Question: I am using JSF 2.1 and primefaces 3.5. Let's say I have a following code:
'''
<!DOCTYPE html PUBLIC "-//W3C//DTD XHTML 1.0 Transitional//EN"
"http://www.w3.org/TR/xhtml1/DTD/xhtml1-transitional.dtd">
<html xmlns="http://www.w3.org/1999/xhtml"
xmlns:ui="http://java.sun.com/jsf/facelets"
xmlns:f="http://java.sun.com/jsf/core"
xmlns:h="http://java.sun.com/jsf/html"
xmlns:p="http://primefaces.org/ui">
<h:head>
<title>Web application</title>
</h:head>
<h:body>
<h1>Editor</h1>
<h:form>
<p:wizard>
<p:tab title="Edit">
<h2>Edit:</h2>
<p:dataTable value="#{editorBean.applications}" var="app">
<p:column headerText="Id">
<p:inplace emptyLabel="Value not assigned" editor="true" effectSpeed="fast">
<p:inputText value="#{app.id}" />
</p:inplace>
</p:column>
<p:column headerText="Name">
<p:inplace emptyLabel="Value not assigned" editor="true" effectSpeed="fast">
<p:inputText value="#{app.name}" required="true" />
</p:inplace>
</p:column>
</p:dataTable>
</p:tab>
<p:tab title="Summary">
<h2>Summary:</h2>
<p:dataTable value="#{editorBean.applications}" var="app">
<p:column headerText="Id">#{app.id}</p:column>
<p:column headerText="Name">#{app.name}</p:column>
</p:dataTable>
</p:tab>
</p:wizard>
</h:form>
</h:body>
</html>
'''
When I press next on the wizard, and validation fails (application name is blank) then all inplaces included on the page are toggled to editor mode.
I think that they shouldn't be toggled since validation for each input is performed when you accept editor for this input.

It looks awful, especially that I have a lot of inplaces.
I would like to disable toggling of each inplace editor when validation fails. Does anyone have an idea of how to solve this problem?
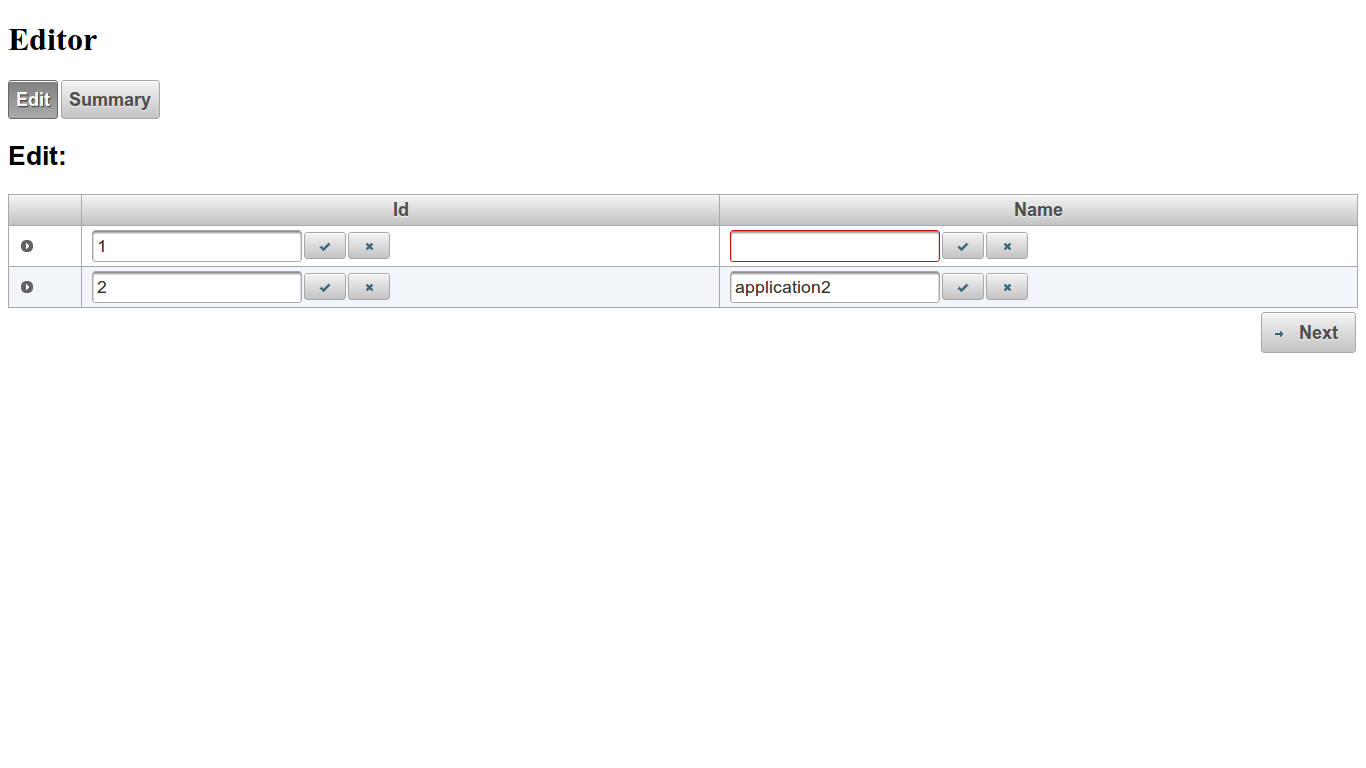
Answer: That's because of 'p:inplace' component is not made for this usage purpose. There are few other components makes problems when used in data tables like inplace but for your requirement this can be useful:
'''
<p:column headerText="Year" style="width:25%">
<p:cellEditor>
<f:facet name="output"><h:outputText value="#{car.year}" /></f:facet>
<f:facet name="input"><p:inputText value="#{car.year}" style="width:96%" label="Year"/></f:facet>
</p:cellEditor>
</p:column>
'''
You can check the full example from <URL>.